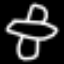
Label: airplane